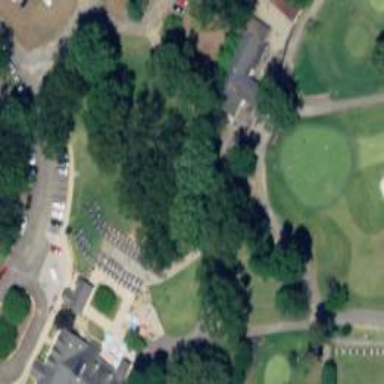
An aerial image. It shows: Path for both roads and golfers.